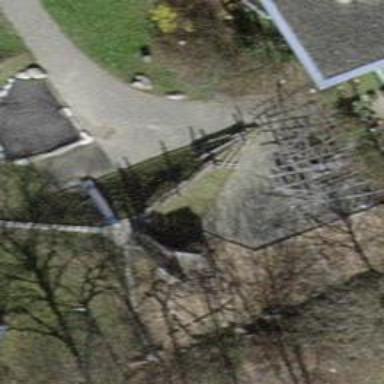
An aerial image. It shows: Playground area for leisure land.